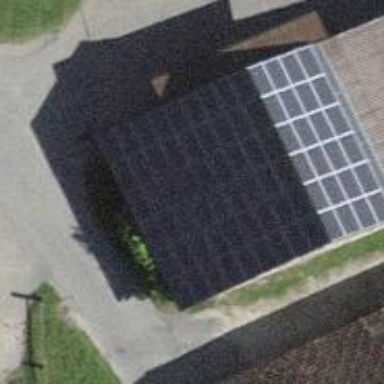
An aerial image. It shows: Solar power generator with photovoltaic panels.